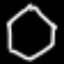
Label: octagon